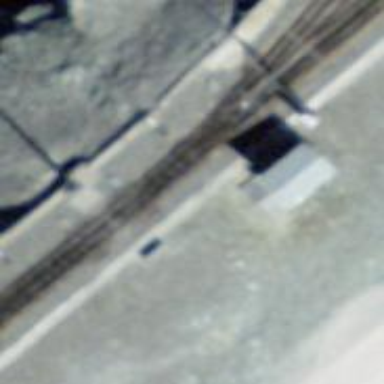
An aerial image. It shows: Railway switch with the turnout on the left side.